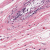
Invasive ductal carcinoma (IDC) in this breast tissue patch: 0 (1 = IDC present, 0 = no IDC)